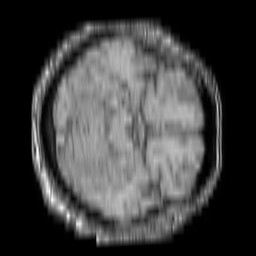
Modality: T1w
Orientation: axial
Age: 66
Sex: male
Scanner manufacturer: philips
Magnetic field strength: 1.5 T
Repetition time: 0.1771 s
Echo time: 0.001816 s